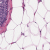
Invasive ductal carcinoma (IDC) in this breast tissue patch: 0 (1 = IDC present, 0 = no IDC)